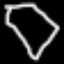
Label: diamond